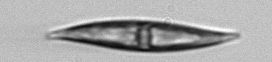
Label: Pleurosigma